Interaction volume radius: 5 \u00c5
Interaction volume height: 15 \u00c5
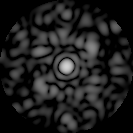
Disorder parameter: 0.6785